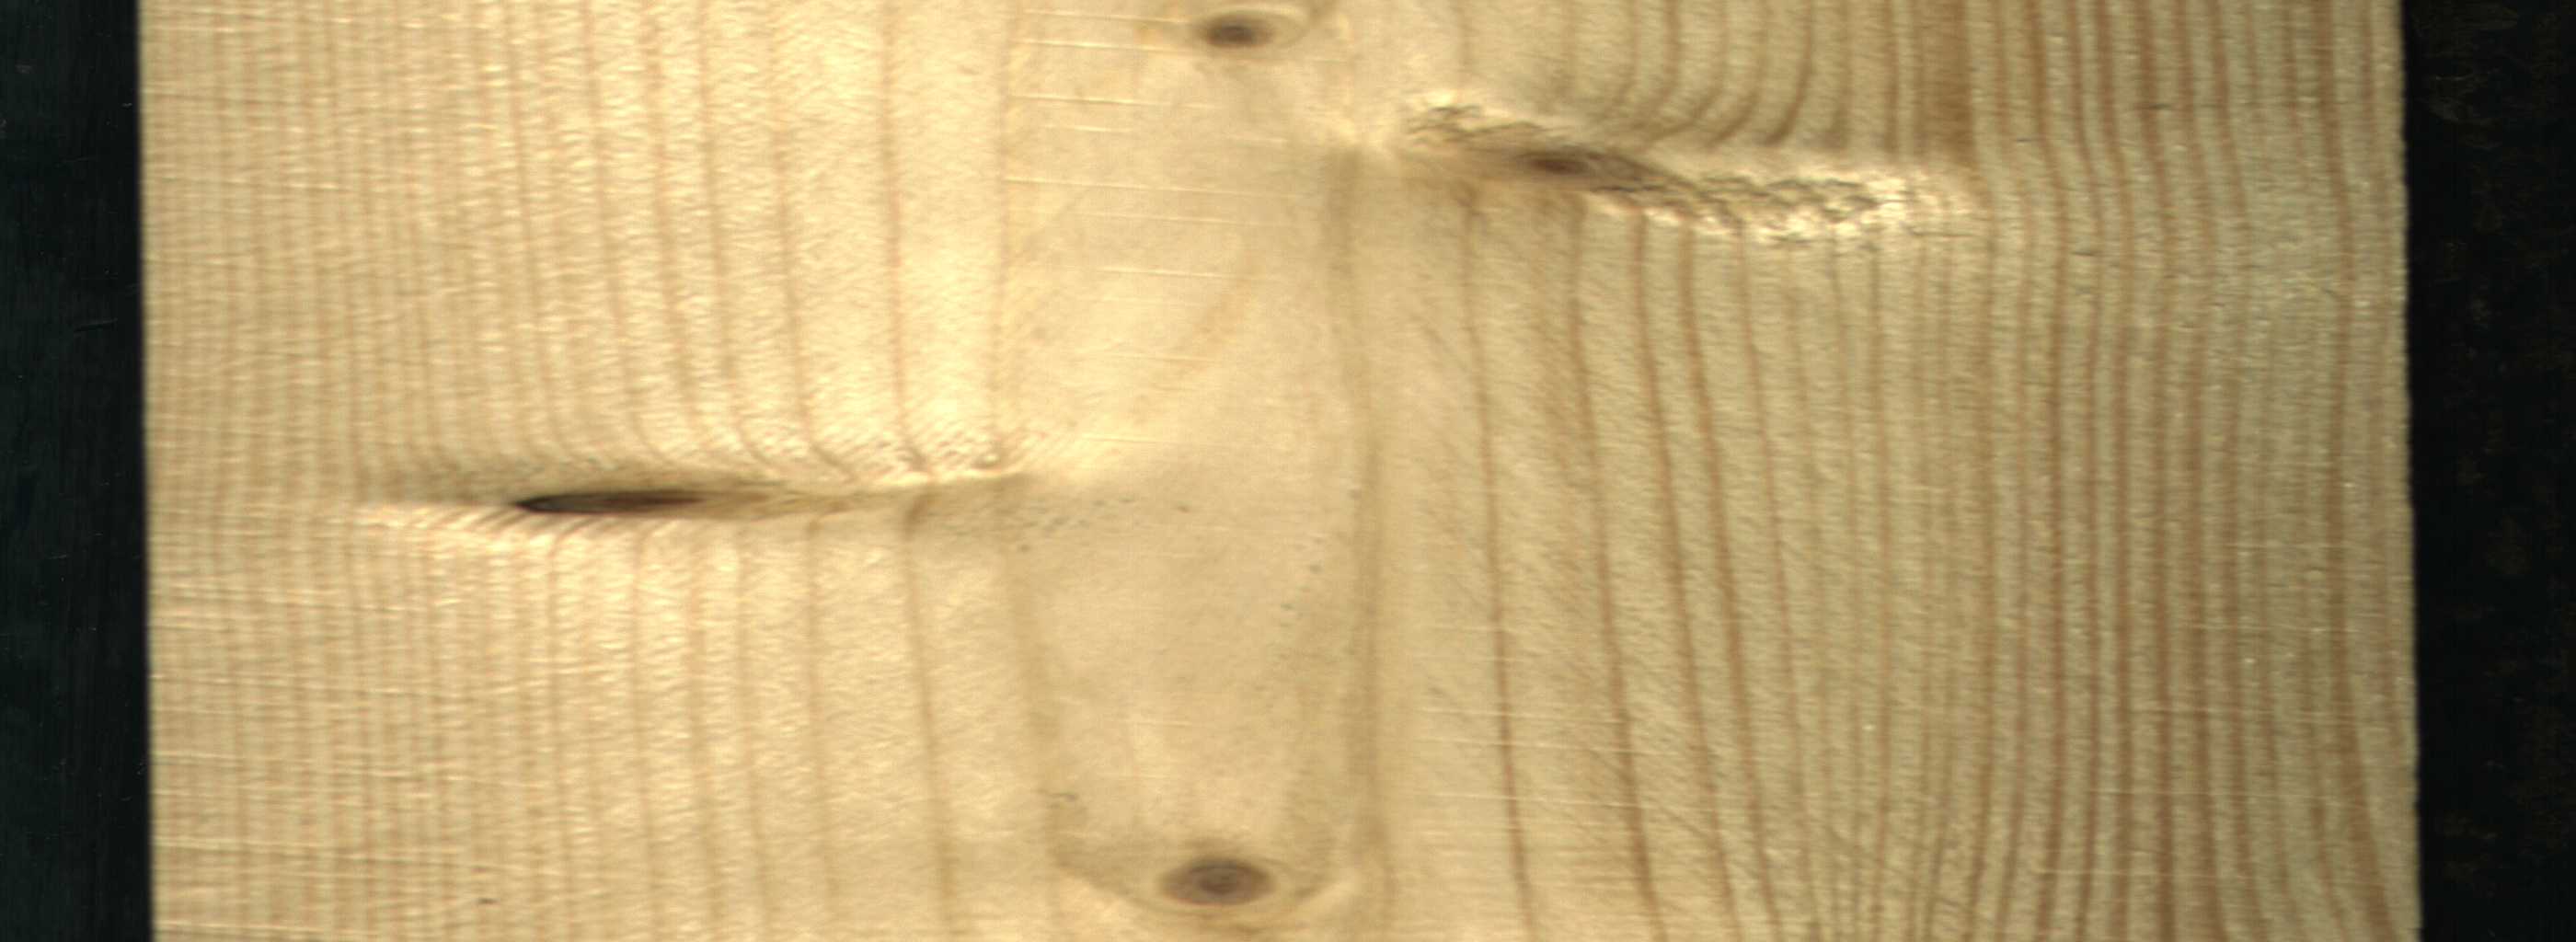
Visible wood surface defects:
Dead_Knot
Live_Knot
Live_Knot
Live_Knot